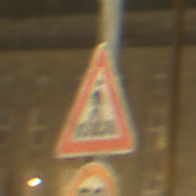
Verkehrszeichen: FussgaengerueberwegLinks
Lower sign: Geschwindigkeit70
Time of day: Night
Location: Outdoor (Urban)
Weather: Overcast
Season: NotSpecified
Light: Artificial